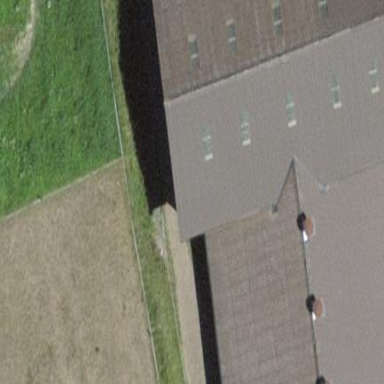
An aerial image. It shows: Barn.